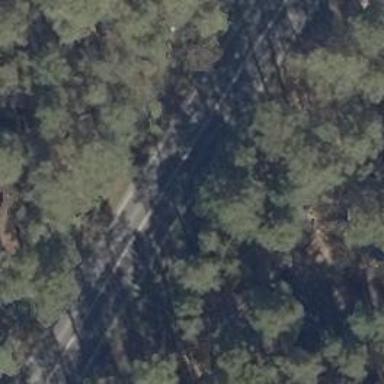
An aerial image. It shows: Secondary road with asphalt surface and lane markings.